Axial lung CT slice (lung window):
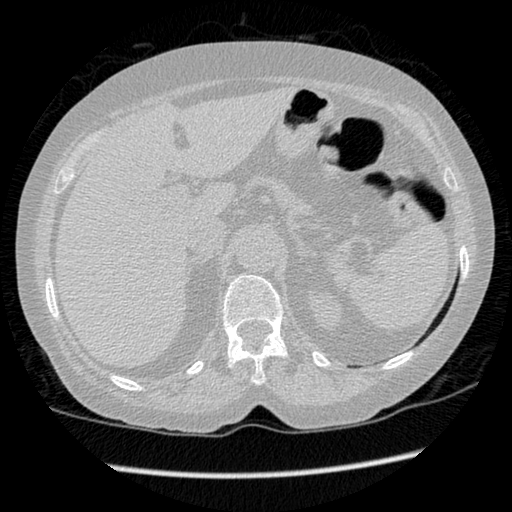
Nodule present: no